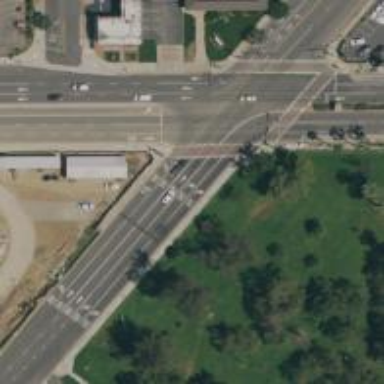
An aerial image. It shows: Solid stop line on the road.